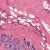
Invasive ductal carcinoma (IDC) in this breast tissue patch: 0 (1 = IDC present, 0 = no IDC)